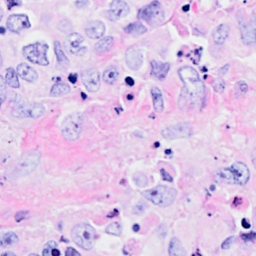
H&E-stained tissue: Breast